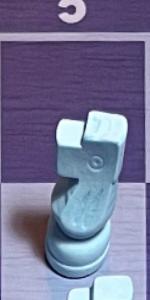
Label: Knight_White